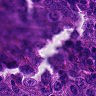
Metastatic tissue present: yes